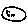
Label: circle